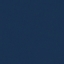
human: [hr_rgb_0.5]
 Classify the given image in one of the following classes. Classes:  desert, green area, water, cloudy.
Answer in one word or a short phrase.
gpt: water